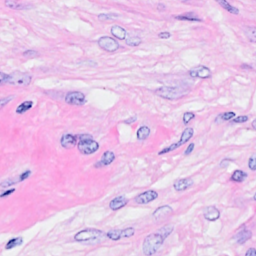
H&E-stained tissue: Breast